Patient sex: M
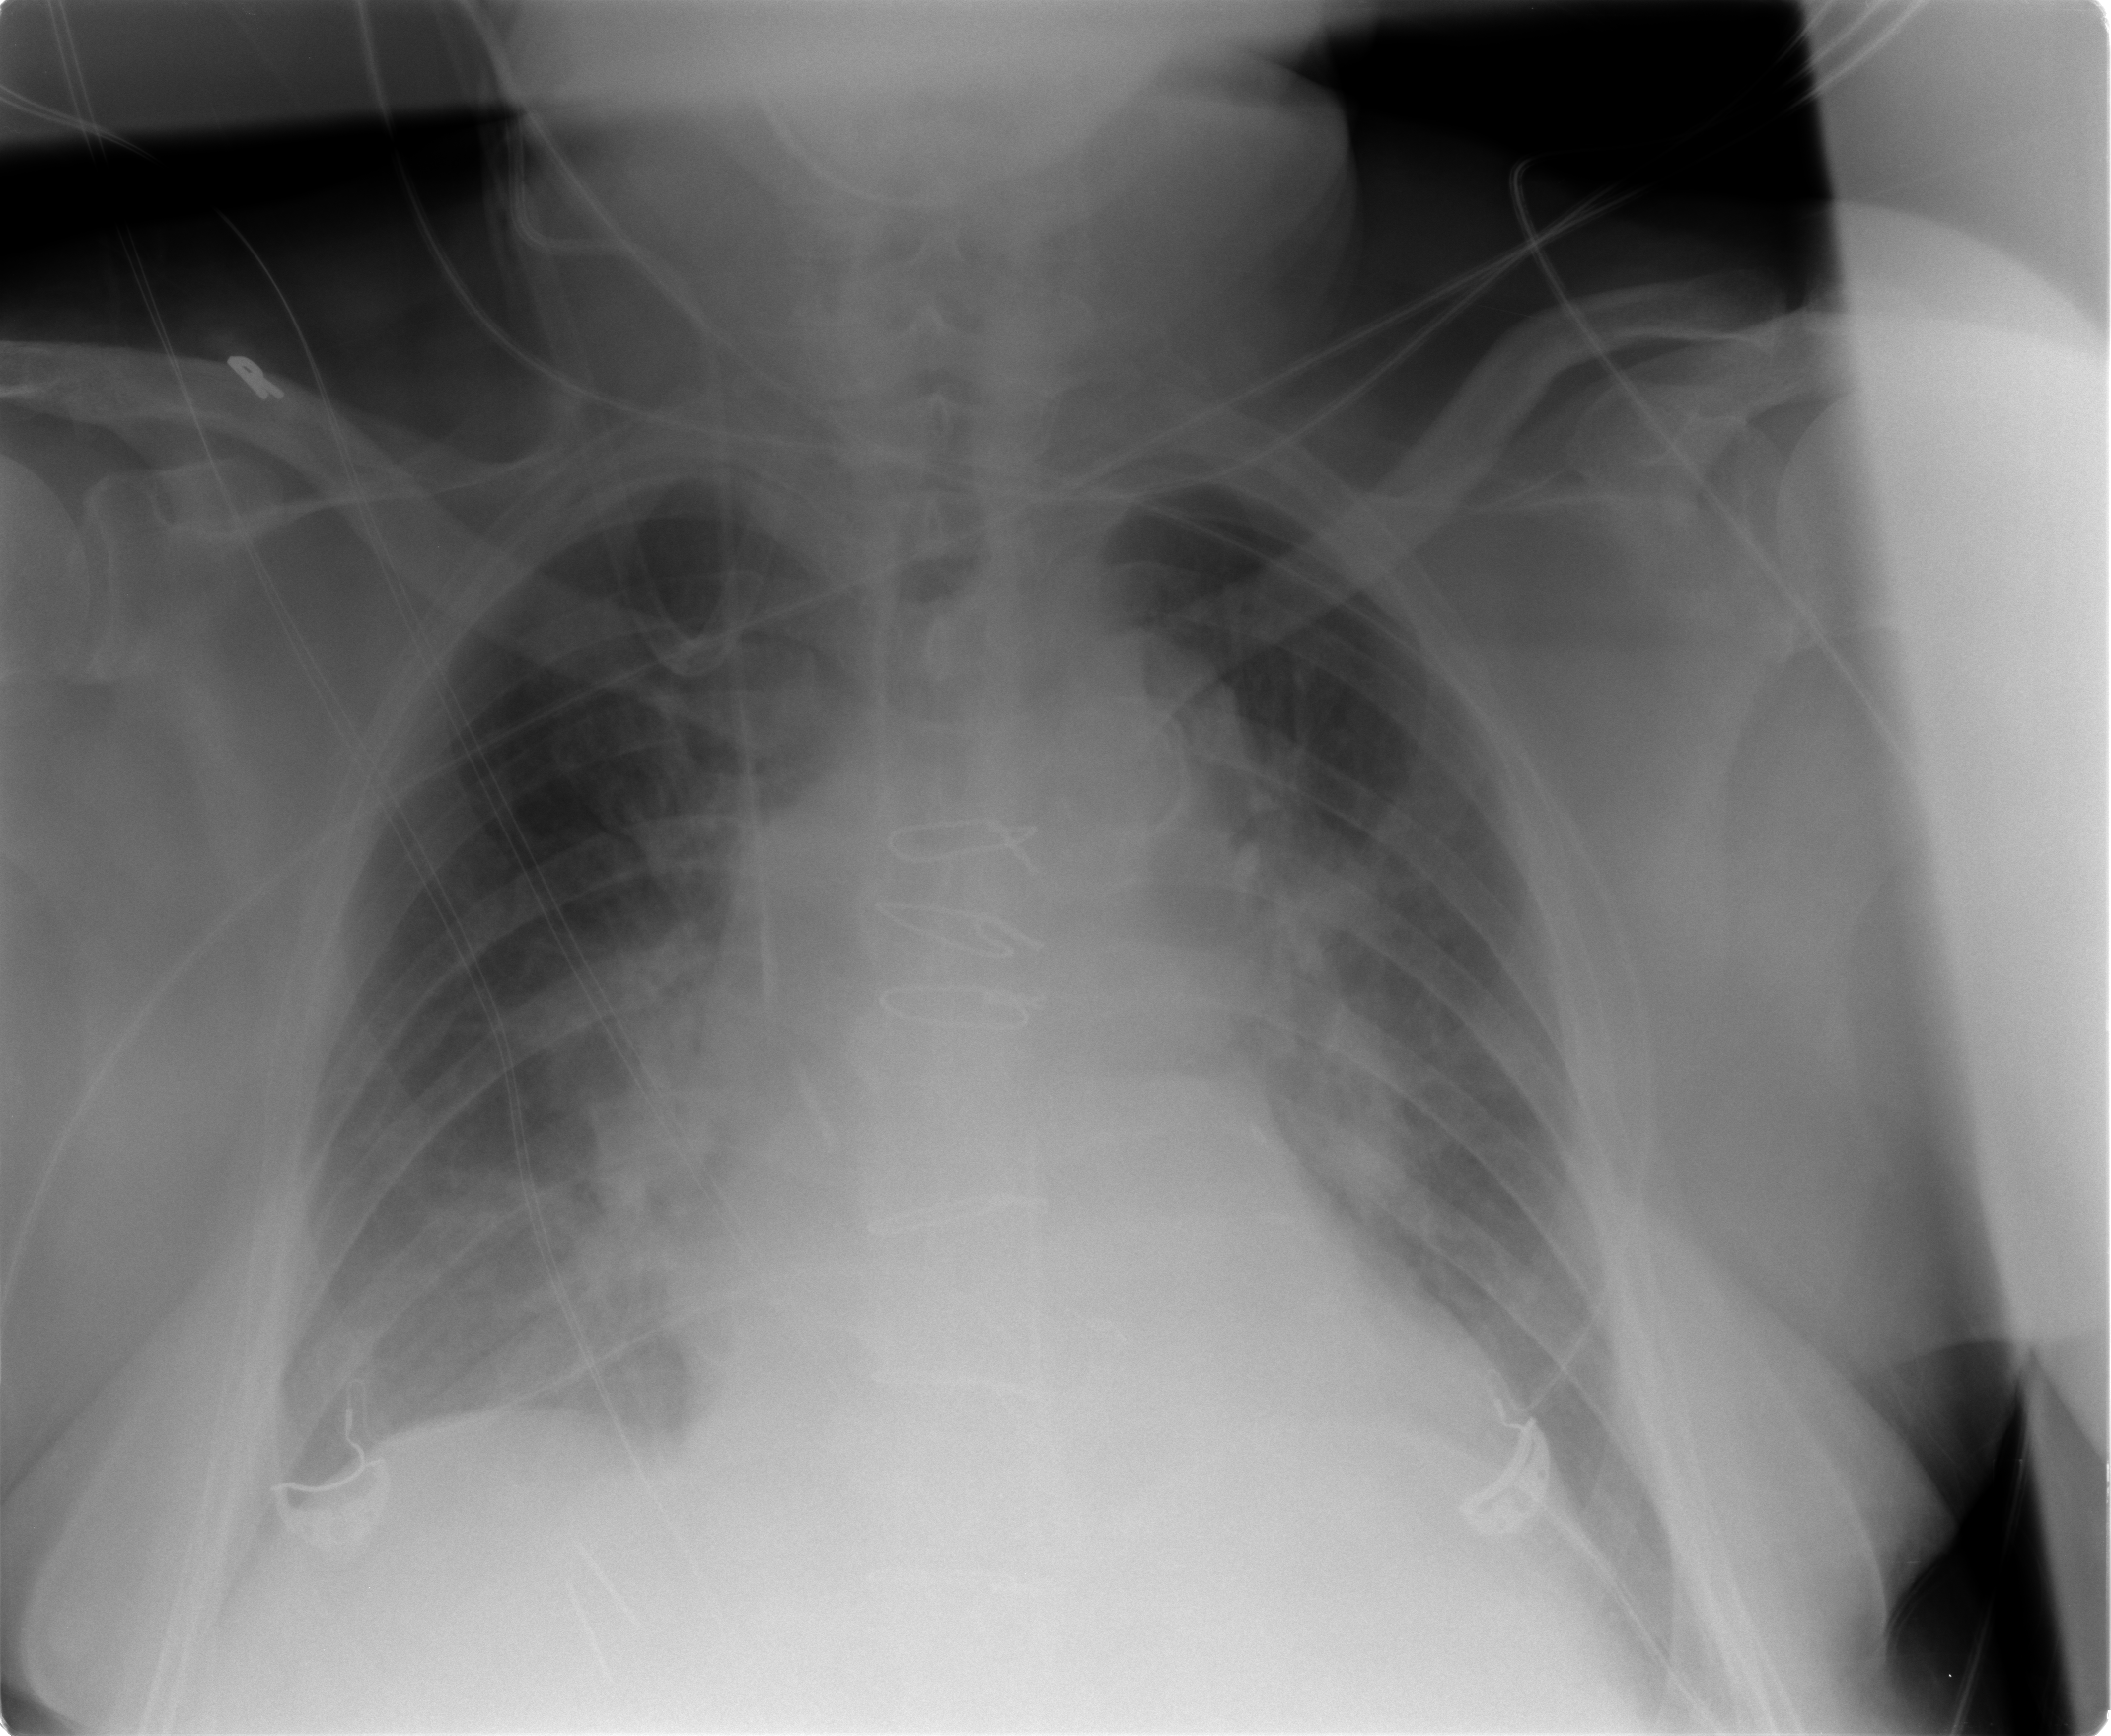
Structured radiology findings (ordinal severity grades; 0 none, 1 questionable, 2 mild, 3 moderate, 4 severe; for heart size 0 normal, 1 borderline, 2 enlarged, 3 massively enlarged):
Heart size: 1
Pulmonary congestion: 2
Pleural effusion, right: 1
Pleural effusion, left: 1
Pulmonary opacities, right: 2
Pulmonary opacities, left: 2
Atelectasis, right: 2
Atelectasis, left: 2